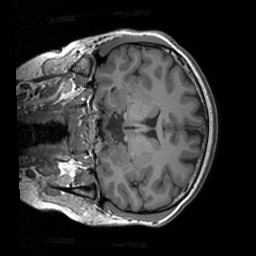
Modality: T1w
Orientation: coronal
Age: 23
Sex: female
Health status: healthy
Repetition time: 1.9 s
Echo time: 0.00252 s